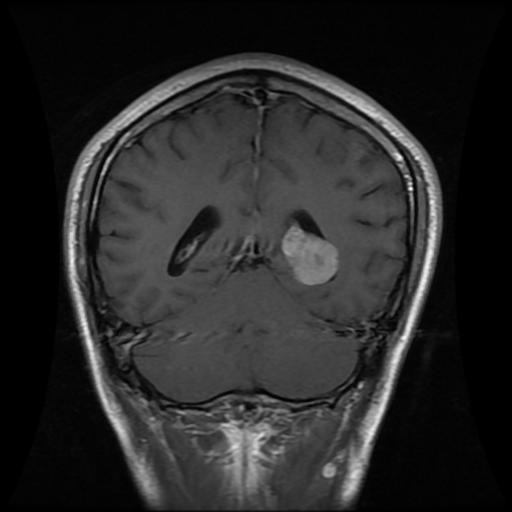
Label: meningioma